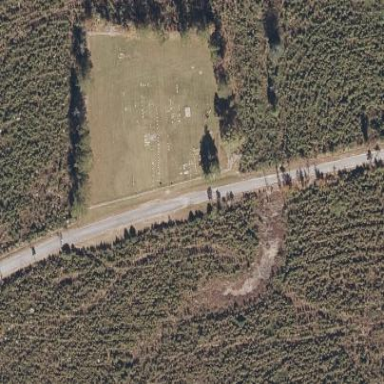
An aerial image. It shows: Cemetery.